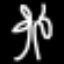
Label: palm tree